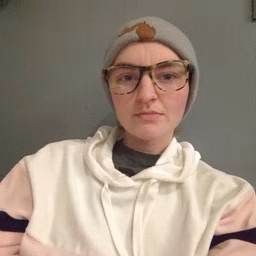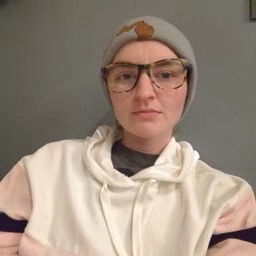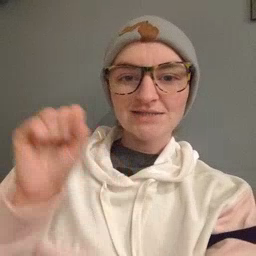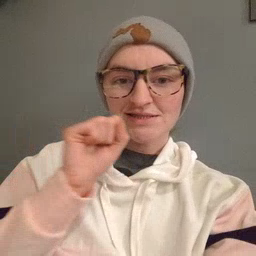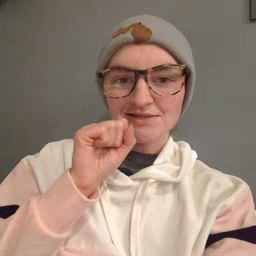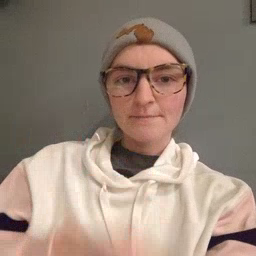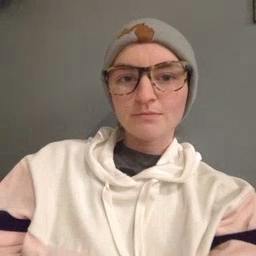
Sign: carrot